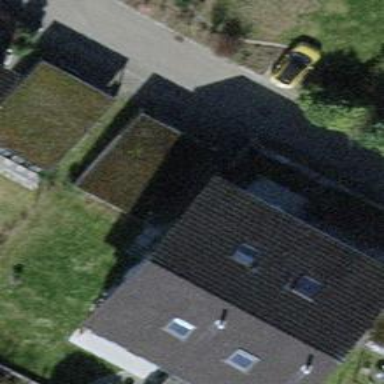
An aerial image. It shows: Garage.